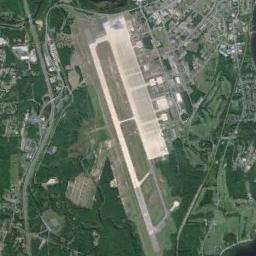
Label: airport